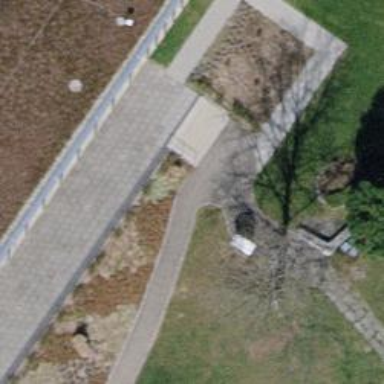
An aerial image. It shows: Outdoor public bookcase.